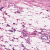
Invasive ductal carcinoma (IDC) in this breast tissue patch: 0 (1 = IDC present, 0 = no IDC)